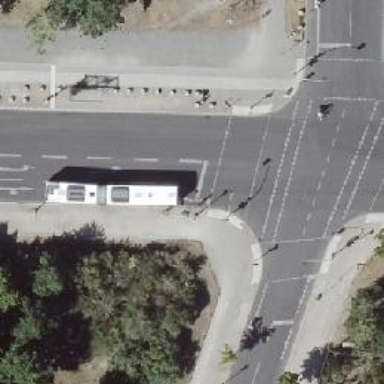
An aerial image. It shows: Tertiary road with asphalt surface and lane markings.